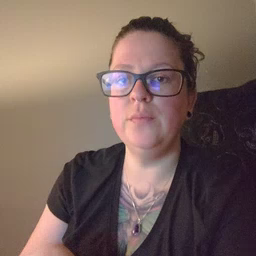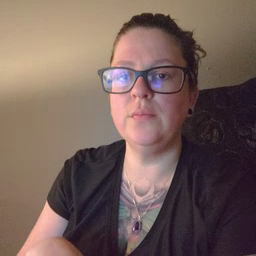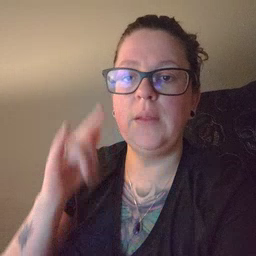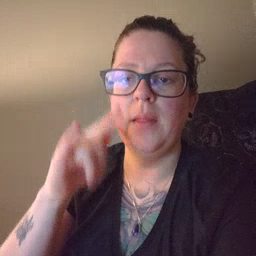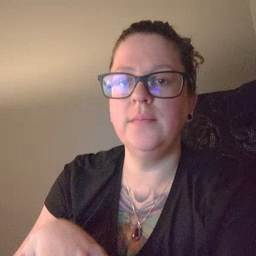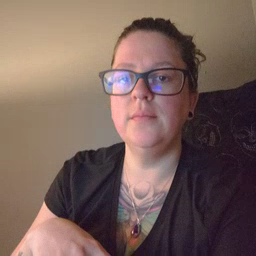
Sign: airplane